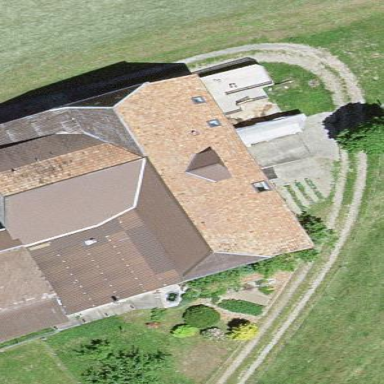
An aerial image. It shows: Farm building.